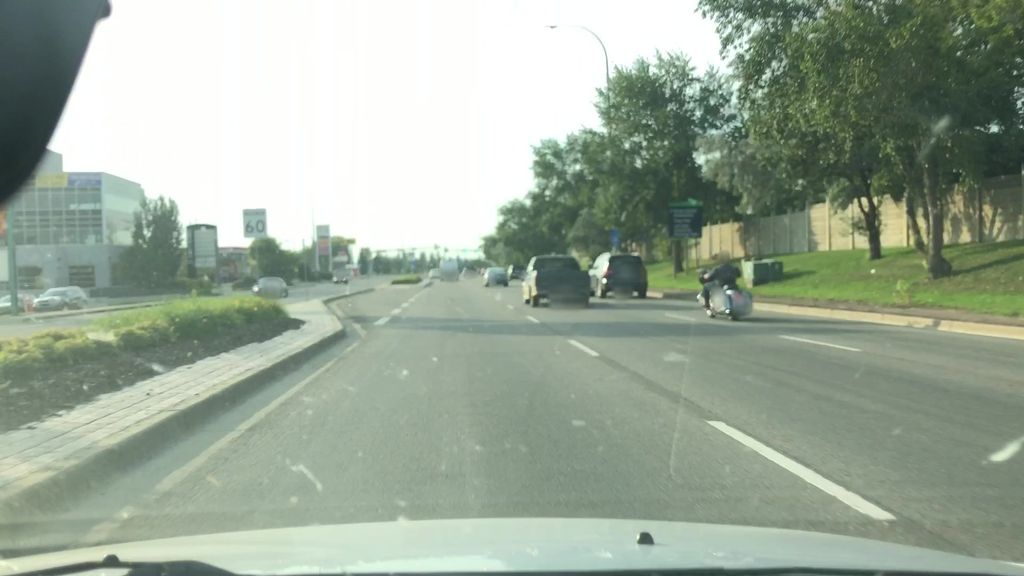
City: edmonton